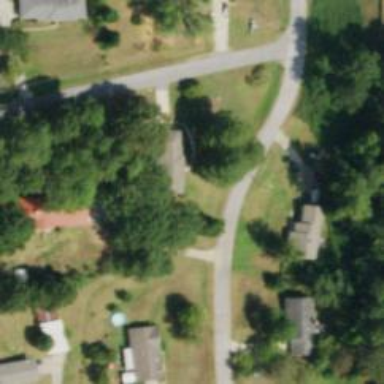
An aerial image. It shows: Driveway leading to service road.